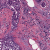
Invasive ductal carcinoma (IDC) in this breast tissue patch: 0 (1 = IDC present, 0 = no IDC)